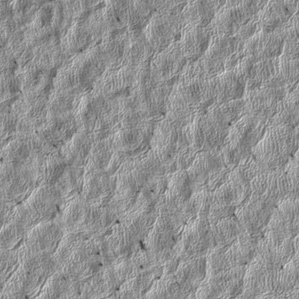
Label: frost